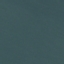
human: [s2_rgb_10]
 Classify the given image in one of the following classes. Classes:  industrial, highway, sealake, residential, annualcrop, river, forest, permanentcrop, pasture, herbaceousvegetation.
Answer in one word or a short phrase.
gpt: SeaLake